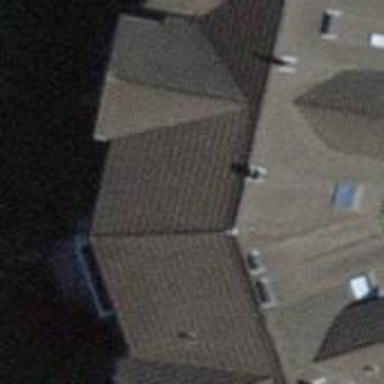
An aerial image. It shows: Gabled roof adorns the apartments building.